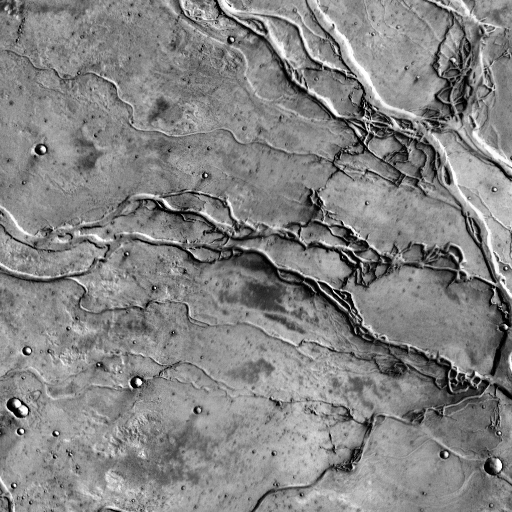
Crater classes present: Background, Other